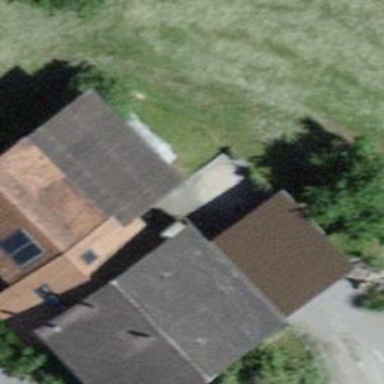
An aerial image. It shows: Farm building.